【题型】填空题　【知识点】平面几何　【难度】medium
如图，在半径为$1$的$\odot O$中有三条弦，它们所对的圆心角分别为$60^\circ$，$90^\circ$，$120^\circ$，那么以这三条弦长为边长的三角形的面积是\underline{\quad\quad}.

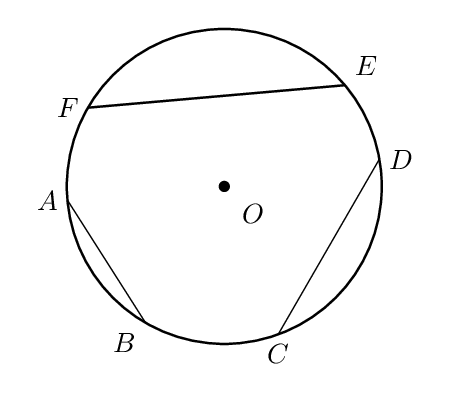
【解答】
\vspace{8pt}
\noindent
\textbf{【答案】}$\dfrac{\sqrt{2}}{2}$

\vspace{3pt}
\noindent
\textbf{【分析】}如图，连接$OA$，$OB$，$OC$，$OD$，$OE$，$OF$，作$OM \perp EF$于$M$，则$OA = OB = OC = OD = OE = OF = 1$，$\angle AOB = 60^\circ$，$\angle COD = 90^\circ$，$\angle EOF = 120^\circ$，$\triangle AOB$是等边三角形，$\triangle COD$是等腰直角三角形，$AB = 1$，$CD = \sqrt{2}$，$EF = \sqrt{3}$，由$1^2 + (\sqrt{2})^2 = 3 = (\sqrt{3})^2$，可知该三角形是以$1$，$\sqrt{2}$为直角边的直角三角形，然后求面积即可．

\vspace{5pt}
\noindent
\textbf{【详解】}解：如图，连接$OA$，$OB$，$OC$，$OD$，$OE$，$OF$，作$OM \perp EF$于$M$，

\noindent
$\therefore OA = OB = OC = OD = OE = OF = 1$，

\noindent
$\therefore \angle AOB = 60^\circ$，$\angle COD = 90^\circ$，$\angle EOF = 120^\circ$，

\noindent
$\therefore \triangle AOB$是等边三角形，$\triangle COD$是等腰直角三角形，

\noindent
$\therefore AB = OA = 1$，$CD = \sqrt{OC^2 + OD^2} = \sqrt{2}$，

\noindent
$\because \angle EOF = 120^\circ$，$OE = OF$，

\noindent
$\therefore \angle OFE = 30^\circ$，$FM = \dfrac{1}{2}EF$，

\noindent
$\therefore OM = \dfrac{1}{2}OF = \dfrac{1}{2}$，

\noindent
由勾股定理得$FM = \sqrt{OF^2 - OM^2} = \dfrac{\sqrt{3}}{2}$，

\noindent
$\therefore EF = 2FM = \sqrt{3}$，

\noindent
$\because 1^2 + (\sqrt{2})^2 = 3 = (\sqrt{3})^2$，

\noindent
$\therefore$以这三条弦长为边长的三角形是直角三角形，两直角边长分别为$1$，$\sqrt{2}$，

\noindent
$\therefore$该三角形的面积为$\dfrac{1}{2} \times 1 \times \sqrt{2} = \dfrac{\sqrt{2}}{2}$．
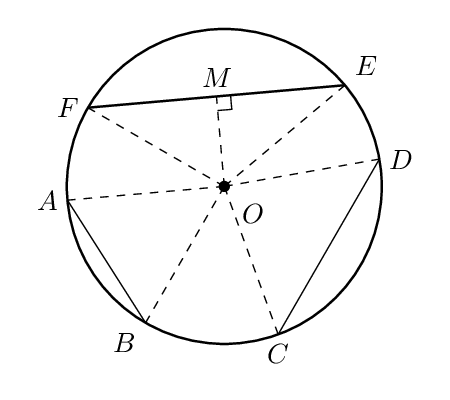